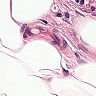
Metastatic tissue present: no